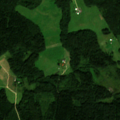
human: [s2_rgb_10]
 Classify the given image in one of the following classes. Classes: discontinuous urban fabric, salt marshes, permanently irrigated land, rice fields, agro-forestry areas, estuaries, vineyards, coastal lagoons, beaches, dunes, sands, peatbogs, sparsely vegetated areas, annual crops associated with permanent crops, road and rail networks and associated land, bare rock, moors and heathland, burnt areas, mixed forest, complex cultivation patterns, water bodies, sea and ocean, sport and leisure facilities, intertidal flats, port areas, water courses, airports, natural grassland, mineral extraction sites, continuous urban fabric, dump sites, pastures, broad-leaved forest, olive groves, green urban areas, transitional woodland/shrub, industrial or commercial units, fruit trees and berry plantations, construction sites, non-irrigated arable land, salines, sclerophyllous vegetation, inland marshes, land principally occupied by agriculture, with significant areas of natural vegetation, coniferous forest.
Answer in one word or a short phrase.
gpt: non-irrigated arable land, pastures, land principally occupied by agriculture, with significant areas of natural vegetation, coniferous forest, mixed forest